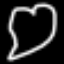
Label: pencil